Question:
And my function code in node.js:
'''
exports.addFunction = functions.database
.ref('/Users/{uid}/GyroScope X-axis')
.onWrite(event => {
var add = 0;
const addGyroX = admin.database().ref('/GyroXaddition');
const userRef = event.data.adminRef;
userRef.once('value').then(snapshot => {
snapshot.forEach(childrensnap => {
var reading = childrensnap.key;
var childData = reading.val();
add = add+childData;
});
});
return addGyroX.set(add);
});
'''
My plan is to just iterate through the GyroScope X-axis values under it and add the values, for example in 1st iteration(0.004...555 from fig) and in second iteration(0.002...645), add those values and update the result to different path if exists or create the path and set the result. I'm not getting any error but it isn't updating either, it is updating 0 not the added value. Which part of the code is wrong?
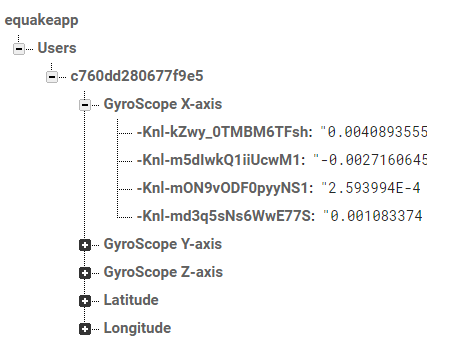
Answer: As far as I can see, you're setting '0' every time. You're also not returning a promise after loading the data, which means your function might get aborted at any time after the final '});'.
This is a better variant:
'''
exports.addFunction = functions.database
.ref('/Users/{uid}/GyroScope X-axis')
.onWrite(event => {
var add = 0;
const addGyroX = admin.database().ref('/GyroXaddition');
const userRef = event.data.adminRef;
return userRef.once('value').then(snapshot => {
snapshot.forEach(childrensnap => {
var reading = childrensnap.key;
var childData = reading.val();
add = add+childData;
});
return addGyroX.set(add);
});
});
'''